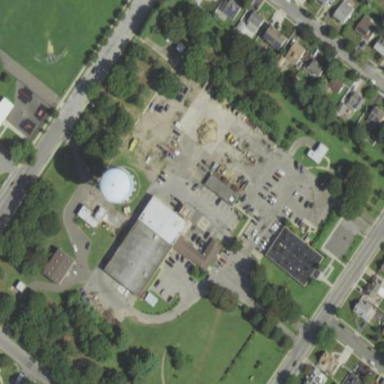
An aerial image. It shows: Water works facility.